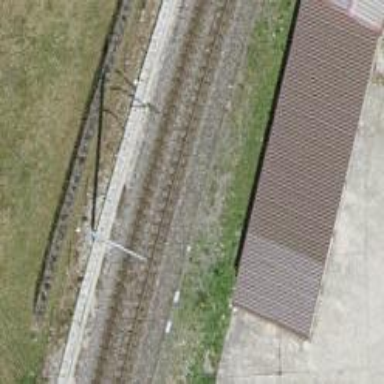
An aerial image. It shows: Single railway track with electrification through contact line.